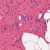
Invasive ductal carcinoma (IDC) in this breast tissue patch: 0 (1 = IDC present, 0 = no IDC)